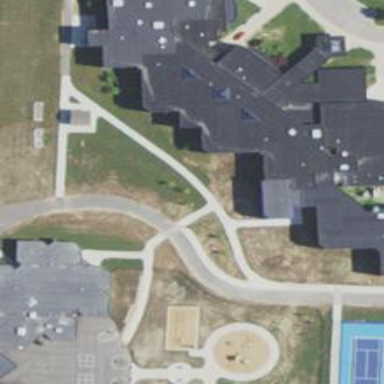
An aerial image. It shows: School building.